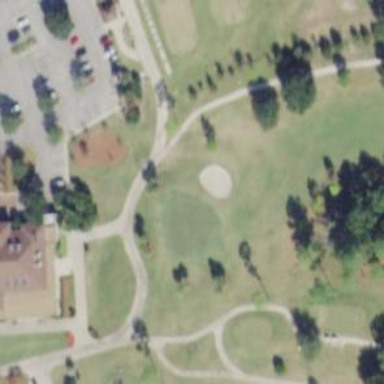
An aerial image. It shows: Path designated for golf carts.